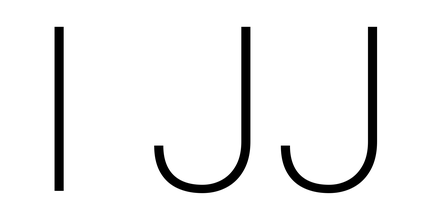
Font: Roboto_ExtraLight